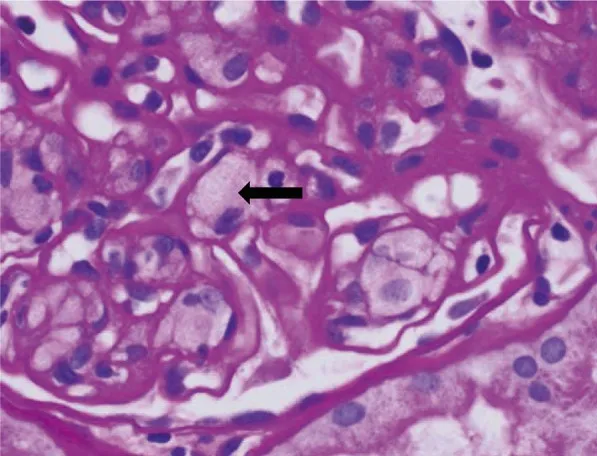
The H & E stain of transplant kidney biopsy done 10 years post transplantation shows enlarged glomerular capillary endothelial cells with foamy cytoplasm (black arrow).
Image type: pathology (h&e)